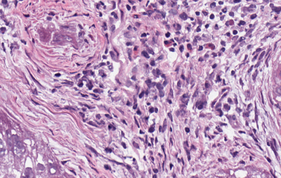
Tumor epithelial tissue: yes
Tumor-associated stroma tissue: yes
Normal tissue: no